Question: I have a 2 radio buttons and an option select dropdown that need to be selected by the user.
The user must select a header, logo, and option for each.
I have the select options hidden on page load then showing for the user selected radio button while the others remain hidden. My problem is that if the user clicks on "header" radio button but then decides to change to another "header" it works fine, but when clicking to a "logo" radio button from a "header" button, it hides the select option for the "header" that it was switched from.
For example: I want the user to click the "header" radio button which will then show a select option for it. Then if the user decides to click another "header" button the select option will move to the new selected "header". If the user then clicks on a "logo" button then a select option will show for the selected "logo" button without hiding the select option for the previously selected "header"
I apologize if this is confusing, but I am trying to explain the best way possible.
Thanks!
<URL>
Javascript:
'''
<script type="text/javascript">
$().ready(function(){
$('.test').hide();
$('input.myClass').prettyCheckable();
$(".prettyradio").on("click",function(){
var relatedSelect2 = $(this).parent('.parent').find('.test');
$('.test').hide();
relatedSelect2.show();
});
});
</script>
'''
PHP:
'''
echo "<div class='container'>
<div class='row'>";
echo "<form id='main' action='' method='post'>";
for ($i=0; $i<$file_count; $i++)
{
echo "<div class='col-xs-4' style='height:auto; width:auto;'>
<a href='#' class='thumbnail' style='height:75px; width:170px;'>
<img src='images/$file_list[$i]' alt='...' style='width: 100%; max-height: 100%'/>
</a>
<div class='parent'>
<input type='radio' class='header myClass click' value='images2/$file_list[$i]' id='header' name='header' data-label='Header' />
<input type='radio' class='logo myClass click' value='images2/$file_list[$i]' id='logo' name='logo' data-label='Logo'/><br>";
$test = mysql_query("SELECT id, title FROM tmpl2");
echo "<center><div class='test'><select class='image_select' id='image_option' name='image_option".$i."[]' multiple='multiple'>";
while ($row = mysql_fetch_assoc($test))
{
echo "<option value='".$row[id]."'>$row[title]</option>";
}
echo "</select></div></center><br><br></div></div>";
}
echo "</div><input type='submit' id='submit' name='submit' class='btn btn-primary btn-block btn-sm'></form></div>";
'''

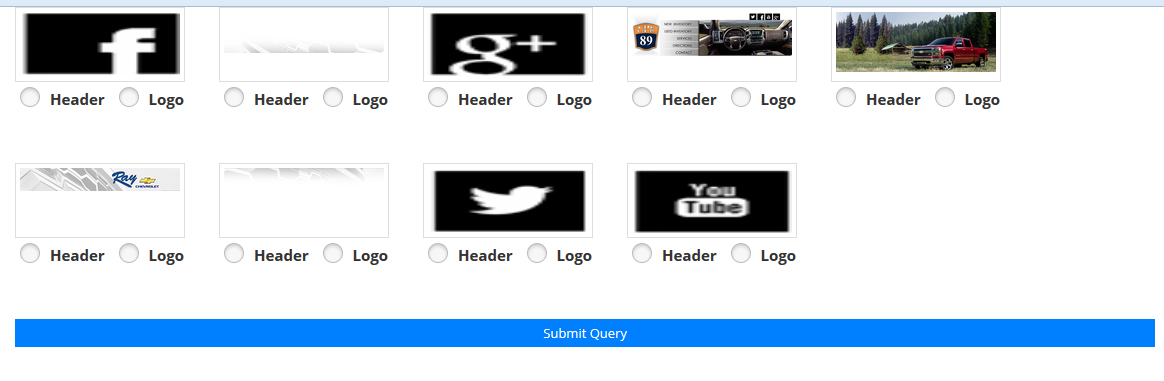
Answer: Try this at your code in the Fiddle:
'''
$(".header, .logo").on("click",function(){
var relatedSelect2 = $(this).parent('.parent').children('.test');
$('.test').hide();
$('.parent').each(function(index){
$(this).children('input:checked').parent('.parent').children('.test').show();
});
relatedSelect2.show();
});
'''
This will not hide the select if the header radio is checked, even if a logo radio is checked in another row.